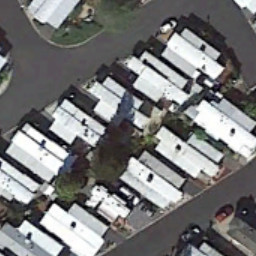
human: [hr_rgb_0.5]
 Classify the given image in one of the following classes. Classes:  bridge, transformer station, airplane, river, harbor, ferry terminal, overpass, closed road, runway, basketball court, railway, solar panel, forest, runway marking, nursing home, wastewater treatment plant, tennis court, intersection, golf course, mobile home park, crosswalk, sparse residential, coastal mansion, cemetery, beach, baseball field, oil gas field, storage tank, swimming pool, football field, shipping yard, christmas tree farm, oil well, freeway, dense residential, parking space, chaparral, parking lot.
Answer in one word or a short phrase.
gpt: mobile home park